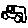
Label: car